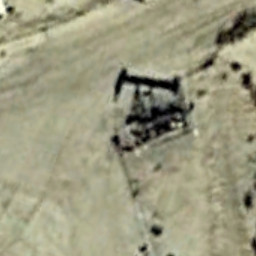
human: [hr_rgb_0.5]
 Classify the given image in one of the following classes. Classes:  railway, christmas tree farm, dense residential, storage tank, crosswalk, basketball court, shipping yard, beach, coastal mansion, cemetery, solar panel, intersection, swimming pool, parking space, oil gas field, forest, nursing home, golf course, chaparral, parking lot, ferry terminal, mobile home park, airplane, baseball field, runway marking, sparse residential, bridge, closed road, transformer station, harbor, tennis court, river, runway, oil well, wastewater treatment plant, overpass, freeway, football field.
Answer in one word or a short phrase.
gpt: oil well